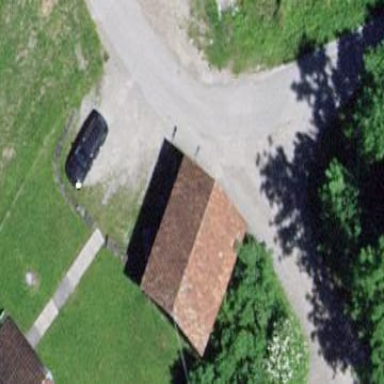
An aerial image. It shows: Shed building.